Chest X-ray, PA view. Patient: 41 years old, sex M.
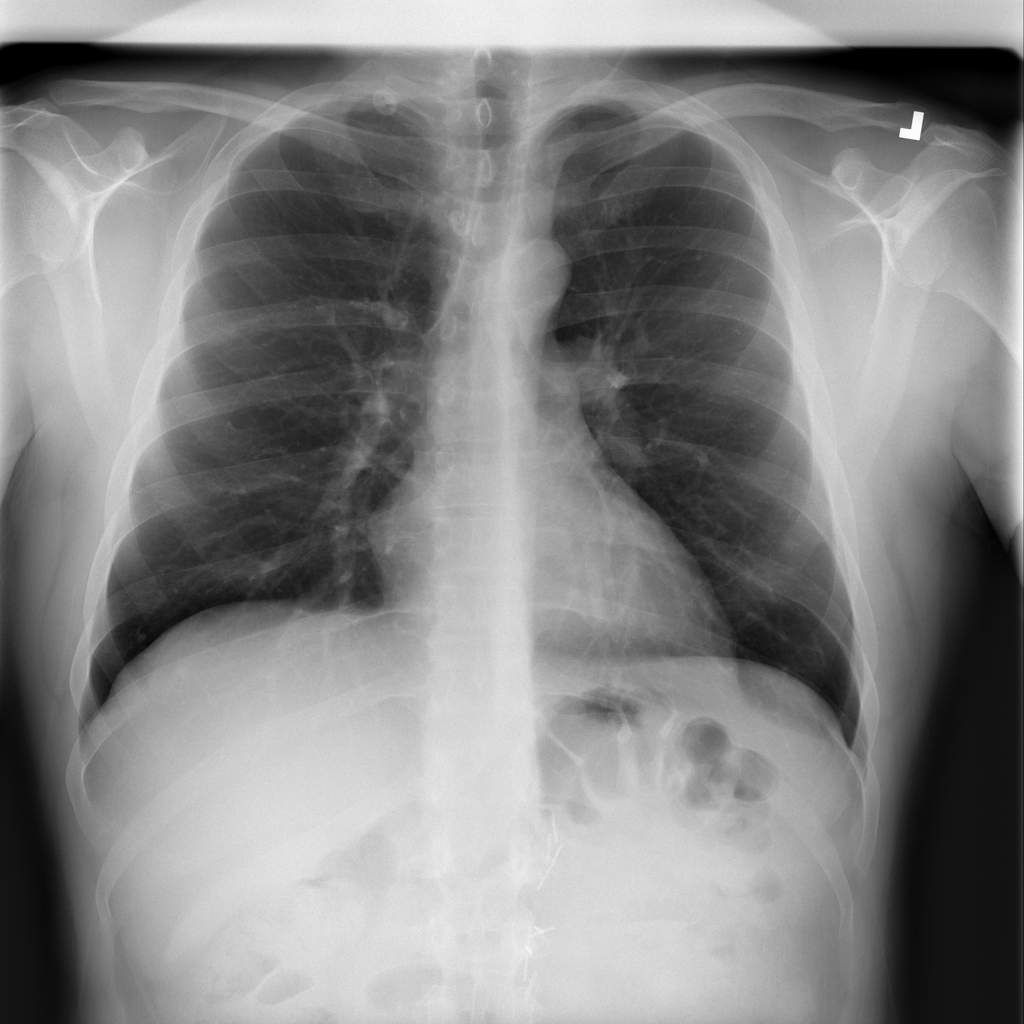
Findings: No Finding